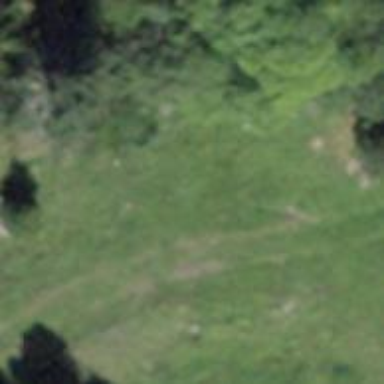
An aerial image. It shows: Grassy track with grade 5 track type.